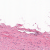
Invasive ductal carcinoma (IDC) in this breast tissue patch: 0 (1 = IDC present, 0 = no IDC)